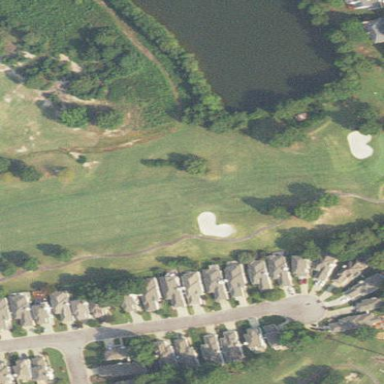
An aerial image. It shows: Grassy area designated as golf fairway.